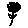
Label: flower